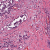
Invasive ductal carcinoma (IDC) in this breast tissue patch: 1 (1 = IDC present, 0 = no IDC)